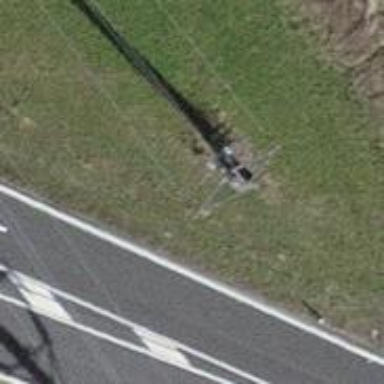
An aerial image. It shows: Power pole.